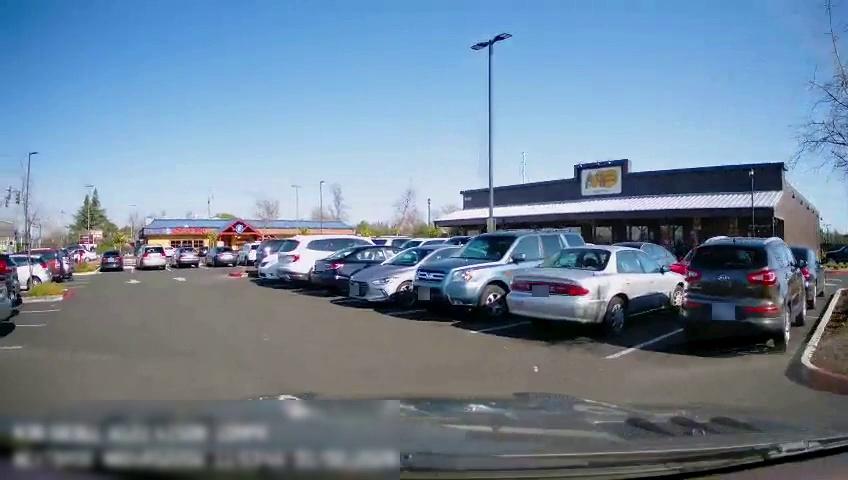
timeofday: Day
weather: Sunny
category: Drivable Space
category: Vehicles | SUV
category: Vehicles | Car
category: Vehicles | SUV
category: Vehicles | Car
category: Vehicles | Car
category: Vehicles | Car
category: Vehicles | SUV
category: Vehicles | Car
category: Vehicles | Car
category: Vehicles | SUV
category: Vehicles | SUV
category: Vehicles | SUV
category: Vehicles | SUV
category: Vehicles | SUV
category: Vehicles | SUV
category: Vehicles | SUV
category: Vehicles | Car
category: Vehicles | Car
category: Vehicles | SUV
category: Vehicles | Car
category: Vehicles | Car
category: Vehicles | SUV
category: Vehicles | Car
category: Vehicles | SUV
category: Vehicles | SUV
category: Traffic | Lights